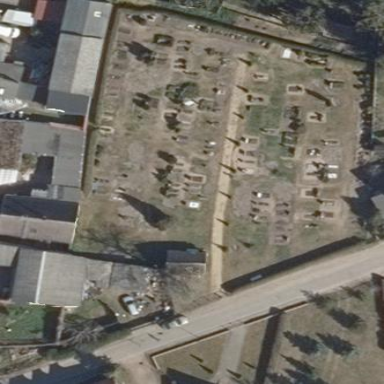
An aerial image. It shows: Cemetery.